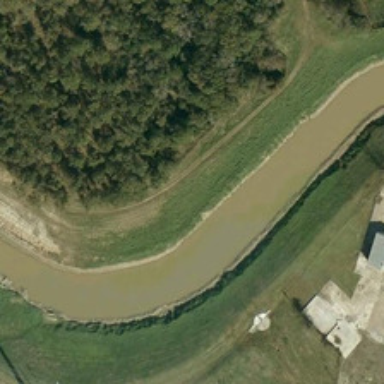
Many green trees are in one side of a curved yellow river .